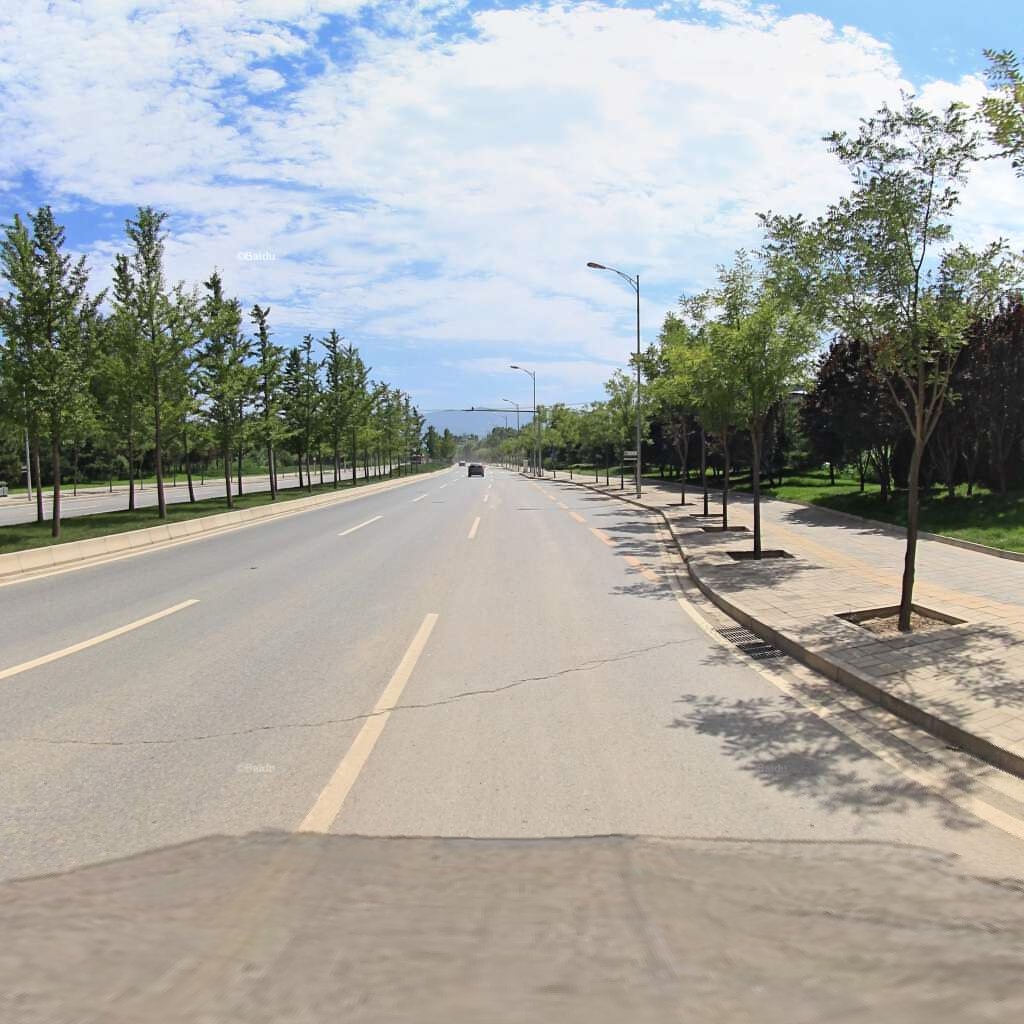
Region: Haidian
Road damage annotations: transverse crack